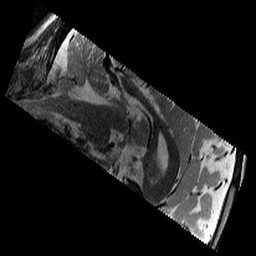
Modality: T2w
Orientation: sagittal
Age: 9
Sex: male
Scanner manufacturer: siemens
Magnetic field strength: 3 T
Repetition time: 9.23 s
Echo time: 0.067 s